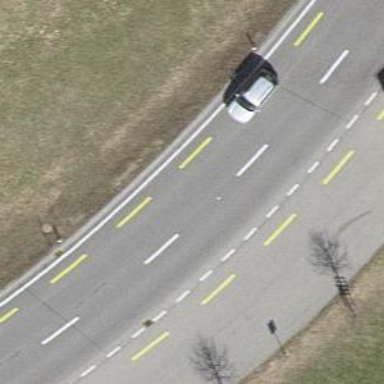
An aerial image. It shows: Secondary road with asphalt surface. There is designated lane for cyclists on the left side.